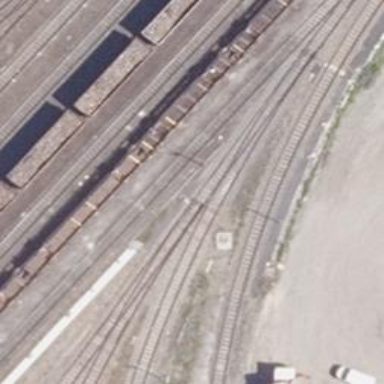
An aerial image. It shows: Railway switch.